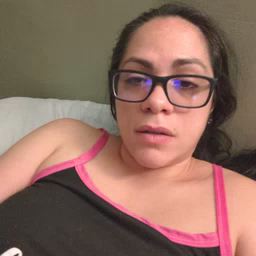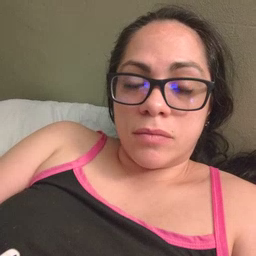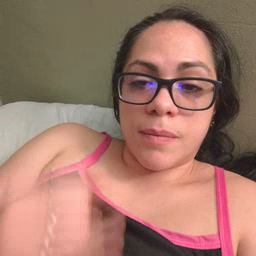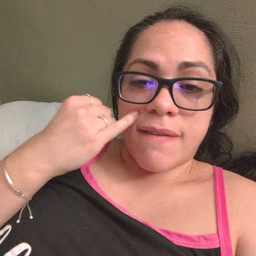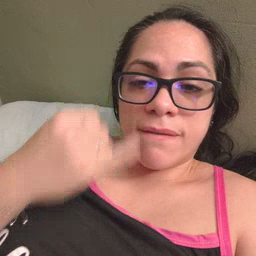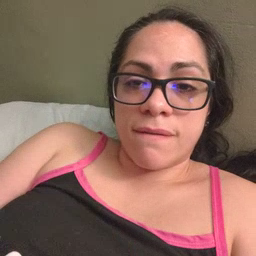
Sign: if